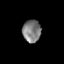
Tissue: prostate
Cell type: Endothelial cells
Senescence score: 0.3507
Nuclear area (px): 403
Mean DAPI intensity: 125.6